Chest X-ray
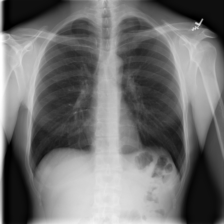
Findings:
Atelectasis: negative
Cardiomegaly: negative
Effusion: negative
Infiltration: negative
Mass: negative
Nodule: negative
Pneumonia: negative
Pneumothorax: negative
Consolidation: negative
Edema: negative
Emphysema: negative
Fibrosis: negative
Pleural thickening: negative
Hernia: negative